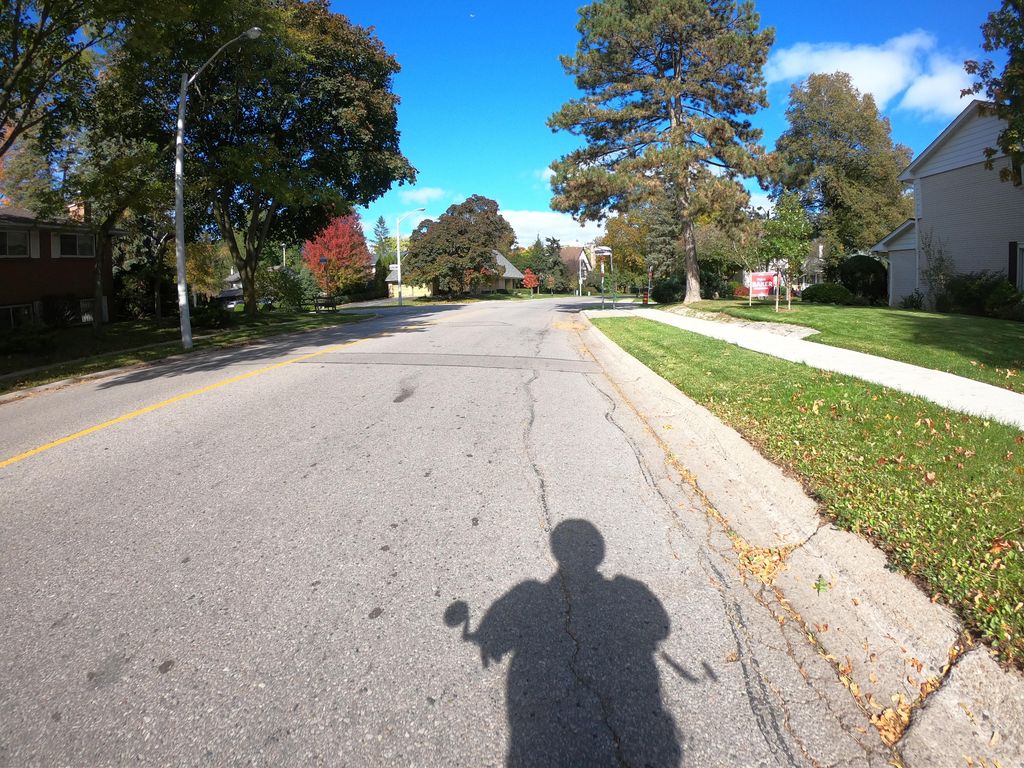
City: toronto